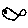
Label: fish